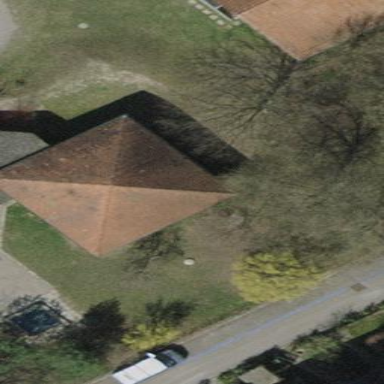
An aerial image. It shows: Building with pyramidal roof.